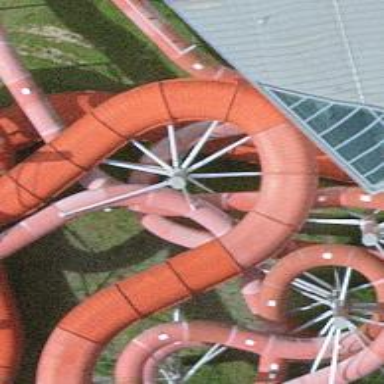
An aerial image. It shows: Water slide attraction.